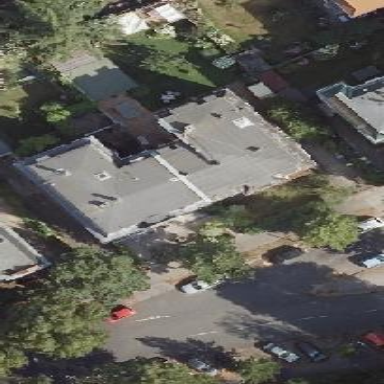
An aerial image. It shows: Apartment building with double saltbox roof shape.